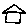
Label: house